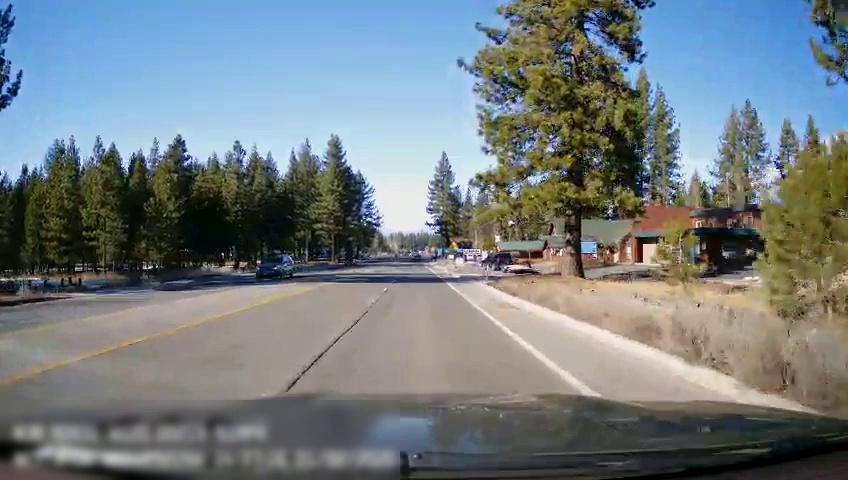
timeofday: Day
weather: Sunny
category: Drivable Space
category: Vehicles | SUV
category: Vehicles | Car
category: Lanes | Opposite Lane
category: Lanes | Current Lane
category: Lanes | Current Lane
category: Lanes | Current Lane